Field crop: tomato
Growth stage: 1
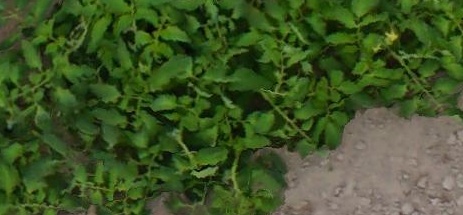
Species: tomato